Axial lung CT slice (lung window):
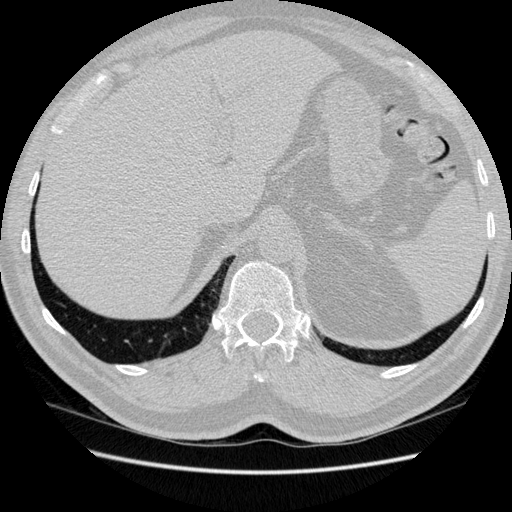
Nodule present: no